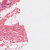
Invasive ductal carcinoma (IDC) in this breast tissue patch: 0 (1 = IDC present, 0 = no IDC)